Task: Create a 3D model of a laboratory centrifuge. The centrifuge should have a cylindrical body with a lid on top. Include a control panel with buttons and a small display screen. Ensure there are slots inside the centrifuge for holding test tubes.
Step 186:
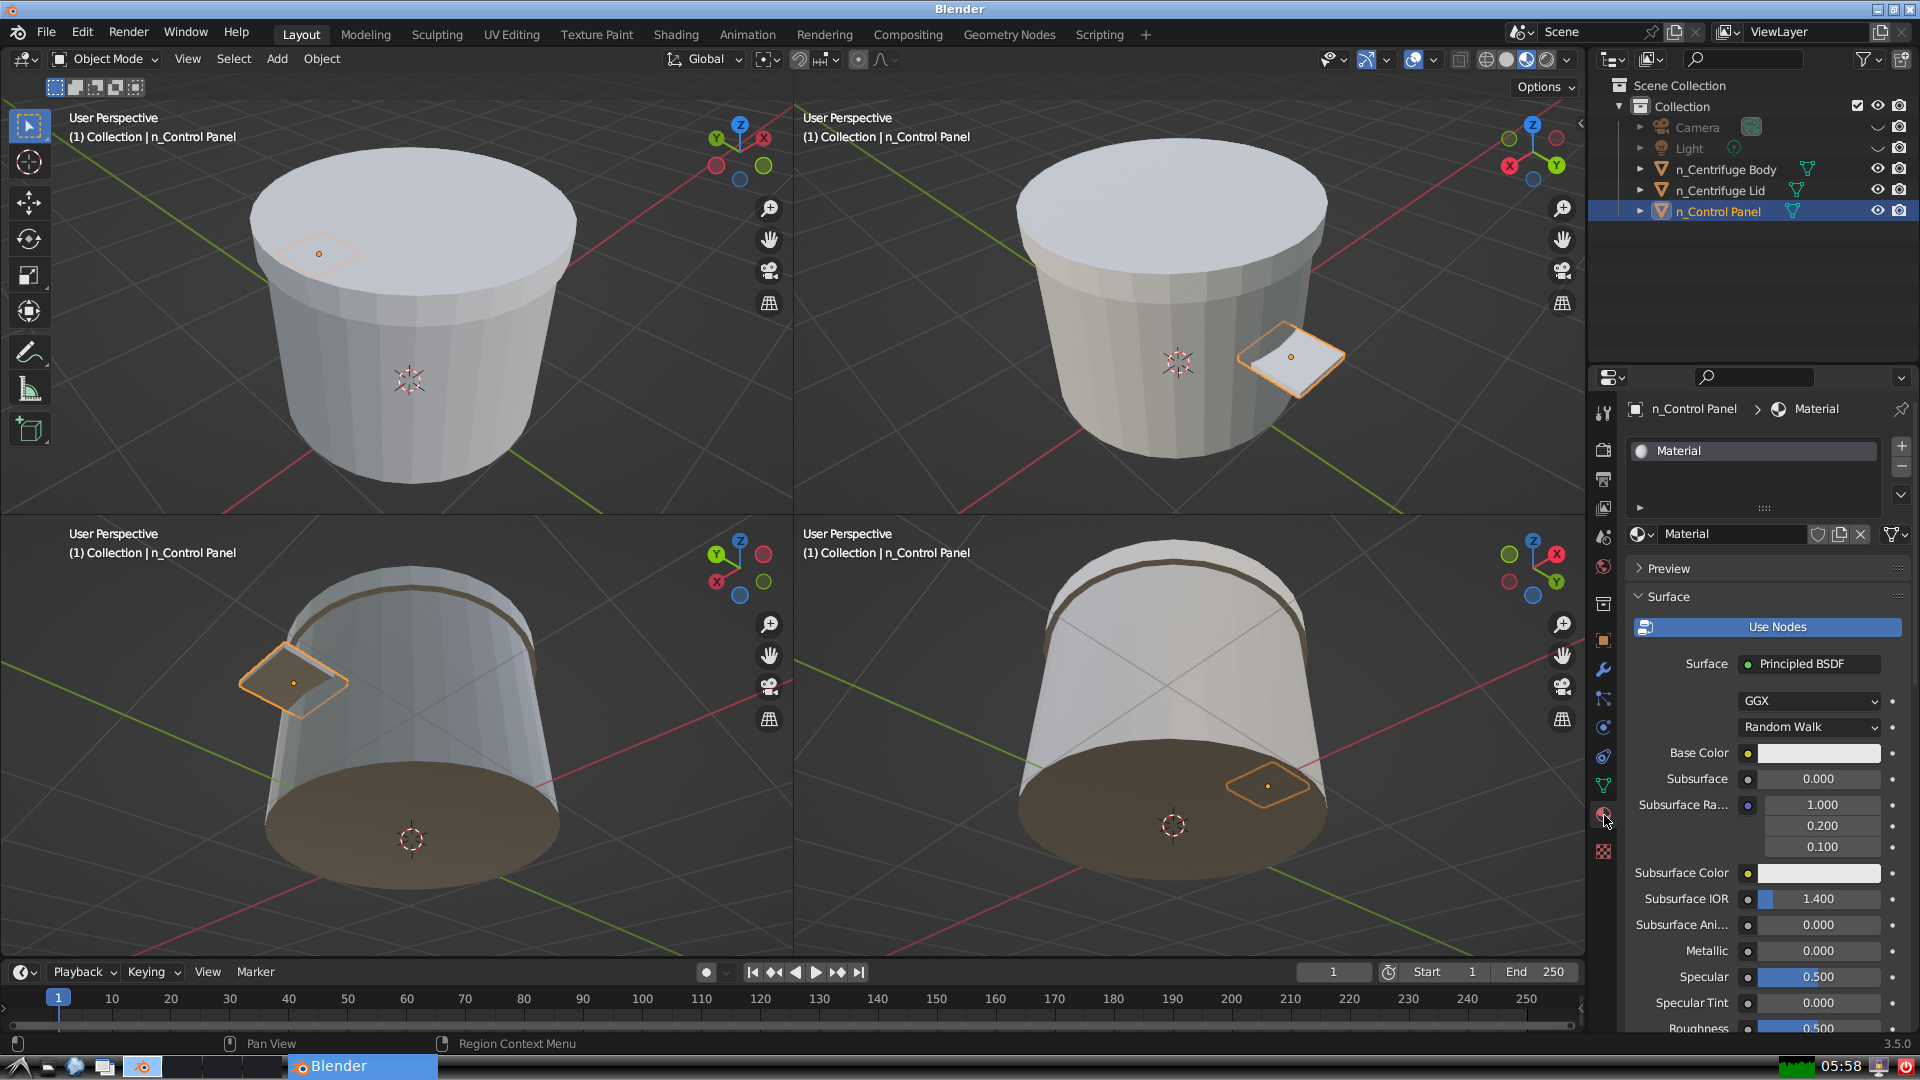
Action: {"mouse_move": [1706, 531]}